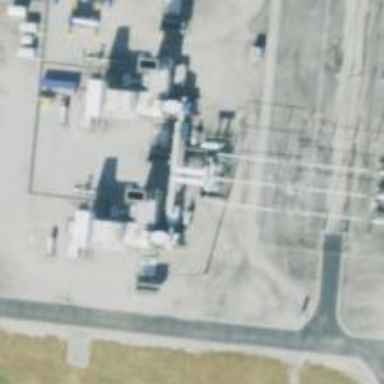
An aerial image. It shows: Generator powered by gas and oil.